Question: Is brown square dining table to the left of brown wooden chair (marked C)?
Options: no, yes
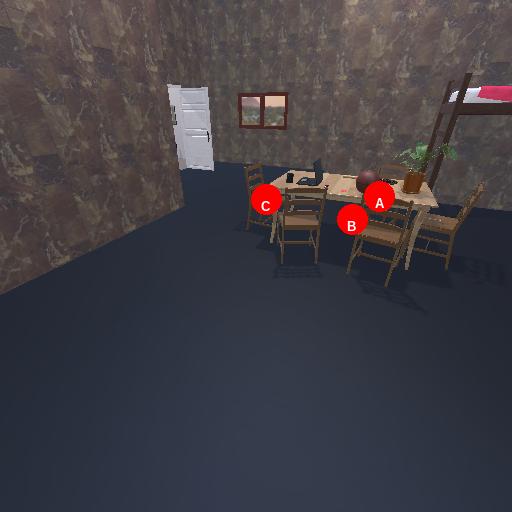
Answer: no